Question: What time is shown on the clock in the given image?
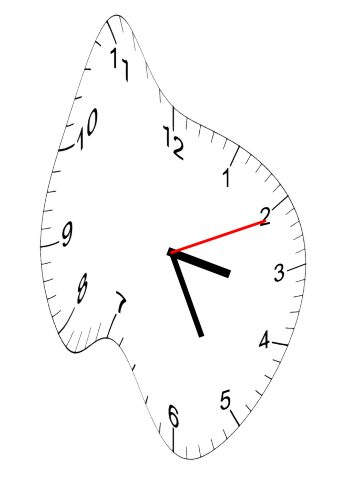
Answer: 03:25:11